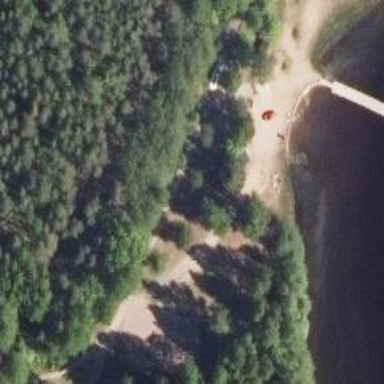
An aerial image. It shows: Sandy beach with natural surroundings.